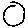
Label: circle